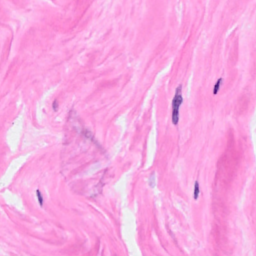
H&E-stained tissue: Breast